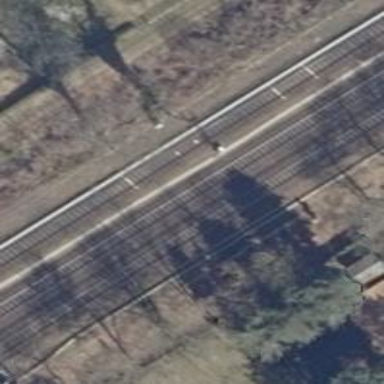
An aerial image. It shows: Railway signal.